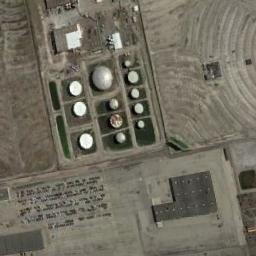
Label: storage_tank